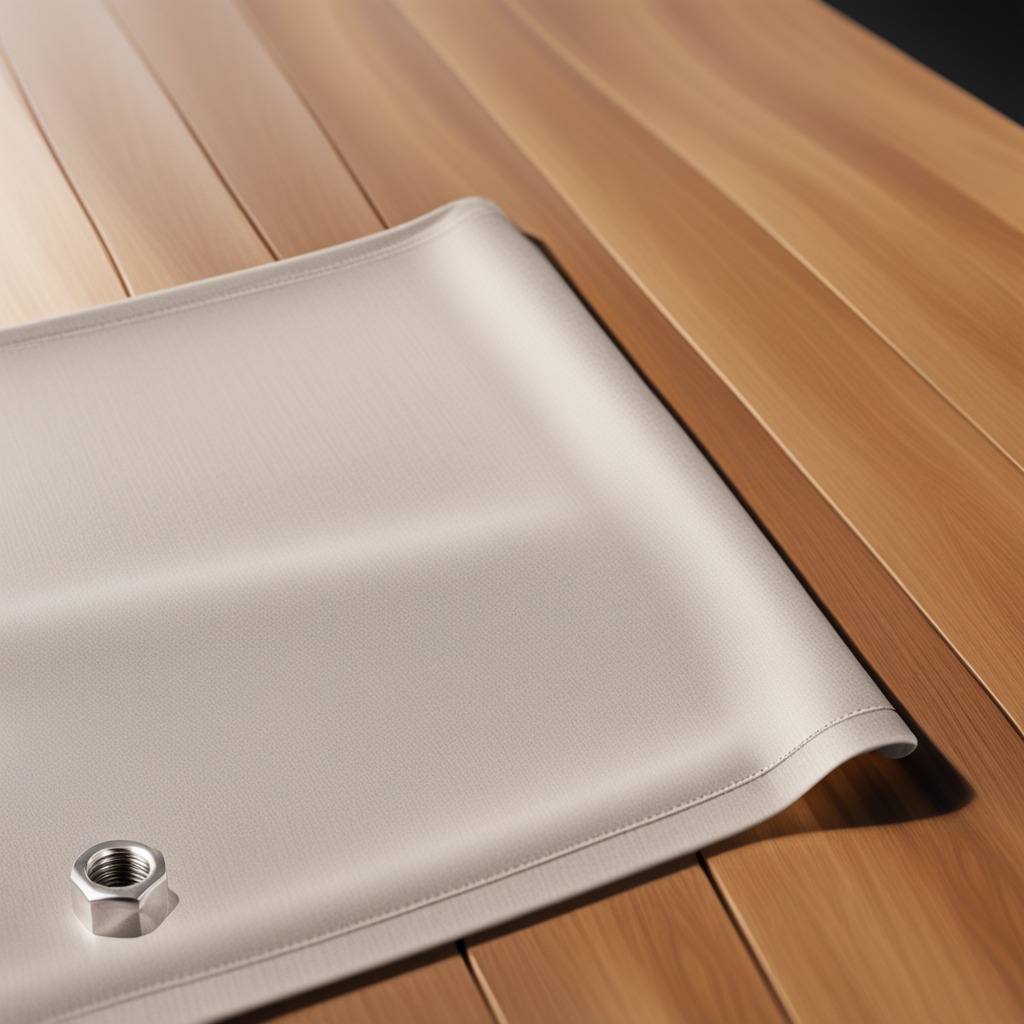
A metal nut is lying on the wooden table.